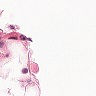
Metastatic tissue present: no